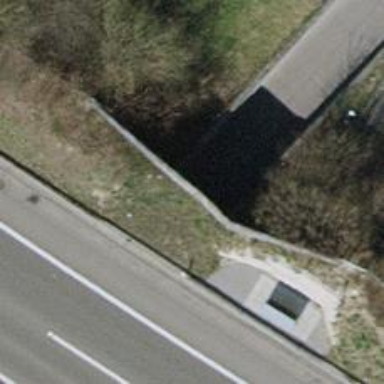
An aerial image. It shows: Tunnel cycleway with asphalt surface.